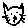
Label: cat